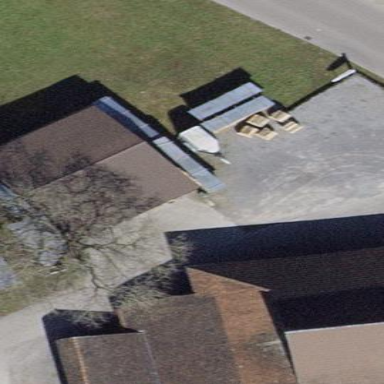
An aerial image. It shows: Barn.